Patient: sex F, age 41
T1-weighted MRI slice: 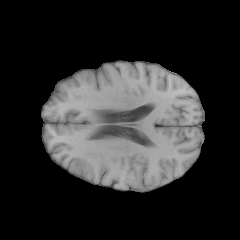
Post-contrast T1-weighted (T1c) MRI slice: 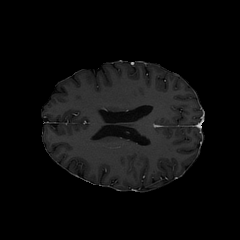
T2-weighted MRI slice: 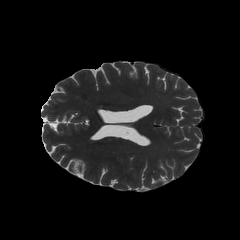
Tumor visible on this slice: no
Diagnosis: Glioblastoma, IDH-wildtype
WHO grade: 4